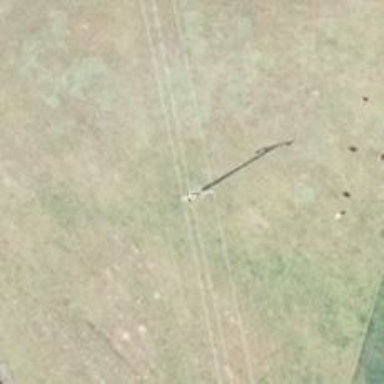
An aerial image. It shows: Power pole.